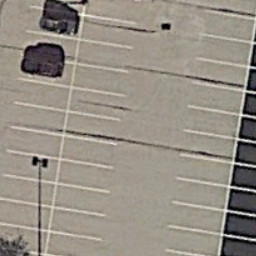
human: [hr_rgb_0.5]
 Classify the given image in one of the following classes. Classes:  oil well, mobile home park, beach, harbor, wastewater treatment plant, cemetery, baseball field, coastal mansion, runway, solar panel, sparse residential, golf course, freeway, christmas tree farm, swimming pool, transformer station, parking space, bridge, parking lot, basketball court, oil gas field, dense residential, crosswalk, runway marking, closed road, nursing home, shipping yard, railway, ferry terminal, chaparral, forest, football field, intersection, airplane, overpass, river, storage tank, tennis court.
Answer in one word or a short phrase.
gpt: parking space